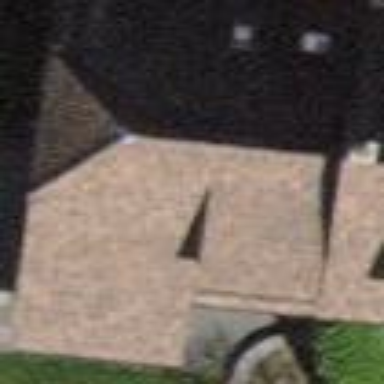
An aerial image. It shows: Building with tiled roof.